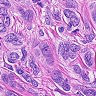
Metastatic tissue present: yes